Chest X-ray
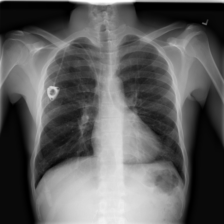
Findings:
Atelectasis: negative
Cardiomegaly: negative
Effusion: negative
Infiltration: negative
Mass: negative
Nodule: negative
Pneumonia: negative
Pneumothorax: negative
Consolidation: negative
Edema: negative
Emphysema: negative
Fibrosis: negative
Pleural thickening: negative
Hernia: negative